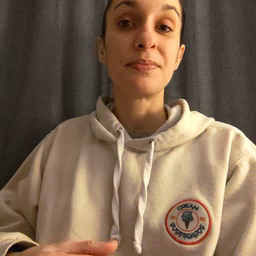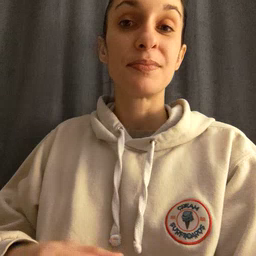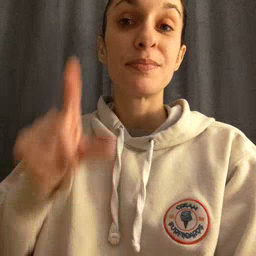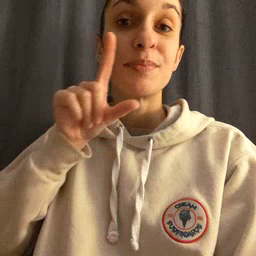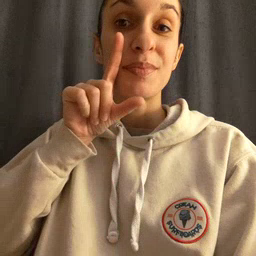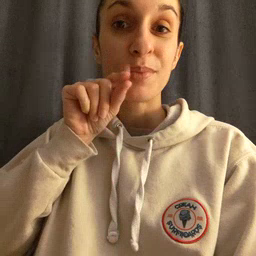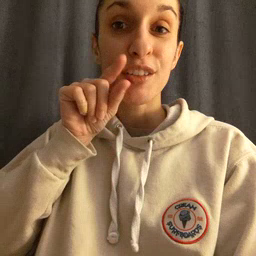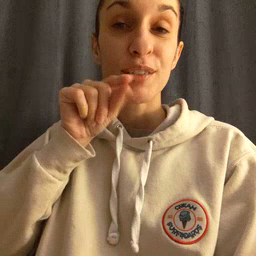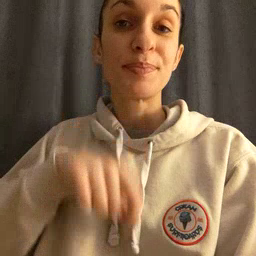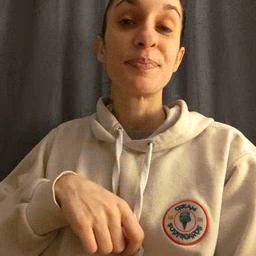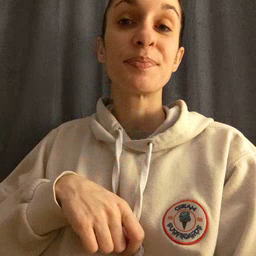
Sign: bird